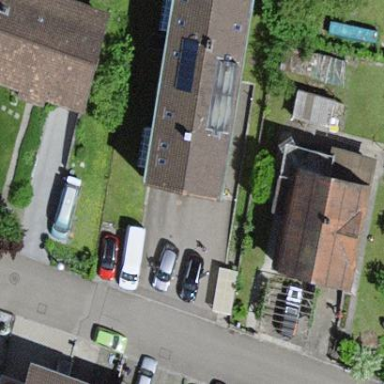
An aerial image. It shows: Semidetached house.